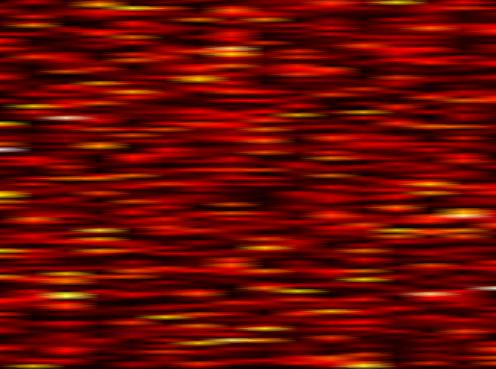
Label: FBMC